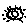
Label: sun